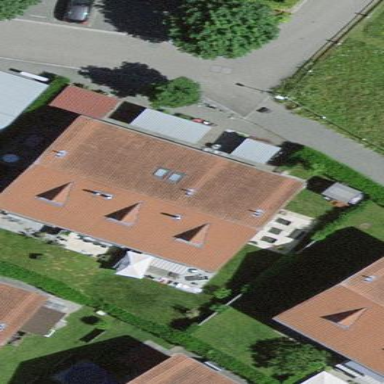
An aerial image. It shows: Terrace building.